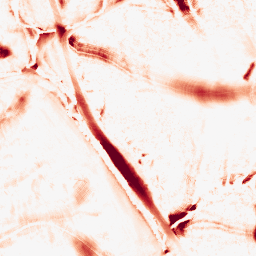
Category: morphological
Decomposition family: tophat
Decomposition parameters: size: 20
mode: white
Upsampling method: bspline
Upsampling parameters: scale: 4
Upsampling scale: 4